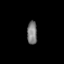
Tissue: prostate
Cell type: Fibroblasts
Senescence score: 0.7412
Nuclear area (px): 223
Mean DAPI intensity: 127.045